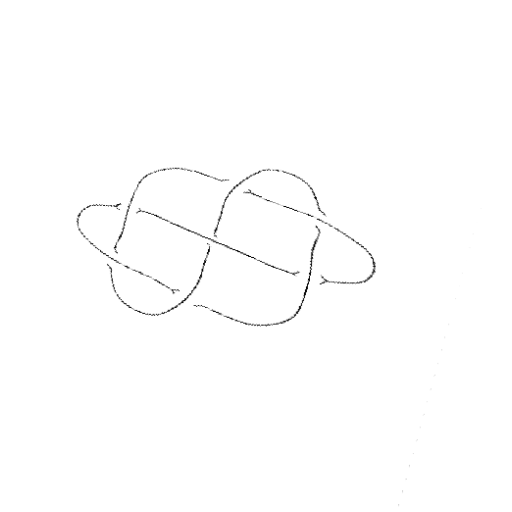
Crossing number: 7